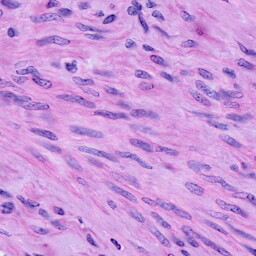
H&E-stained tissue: Cervix